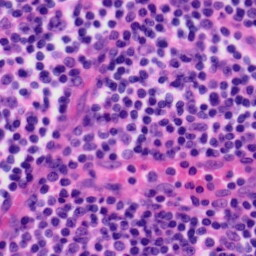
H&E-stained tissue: Tonsil